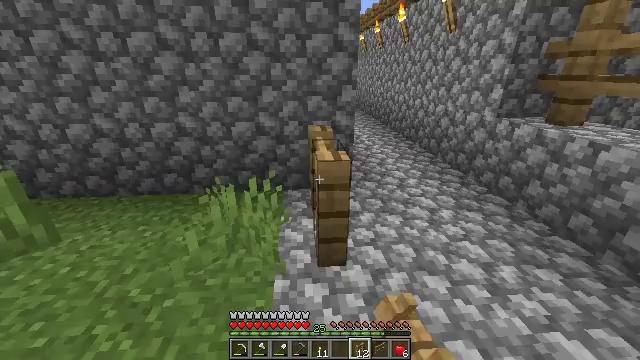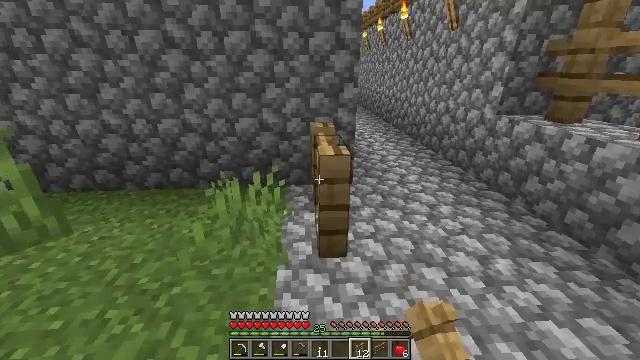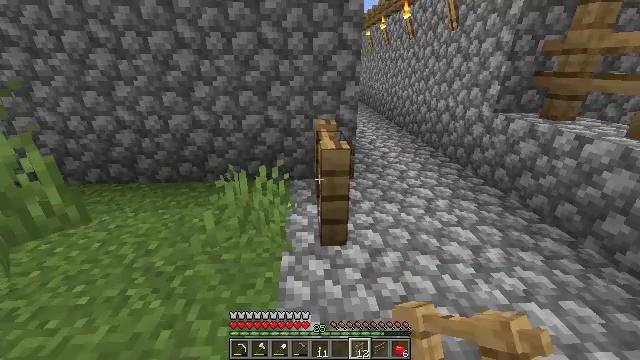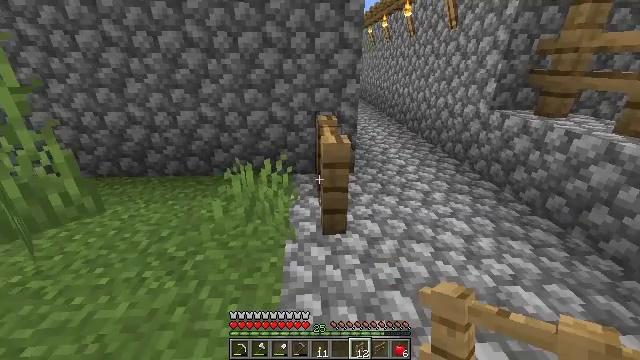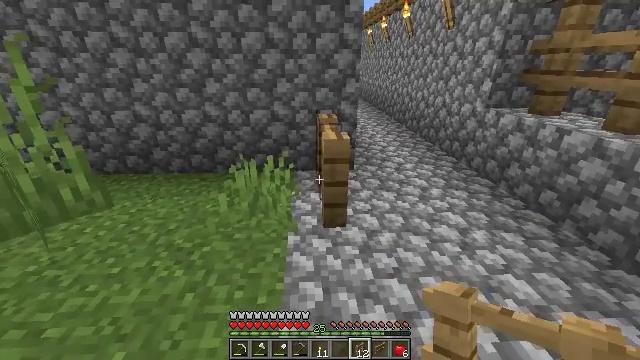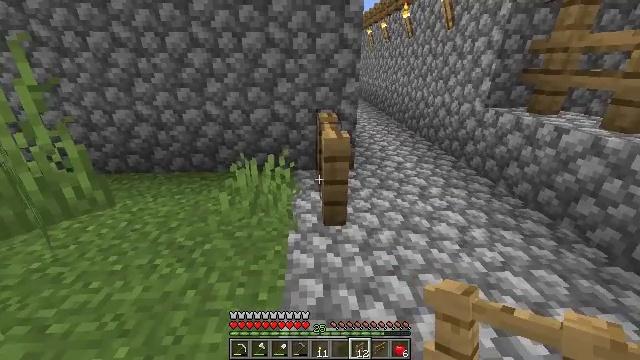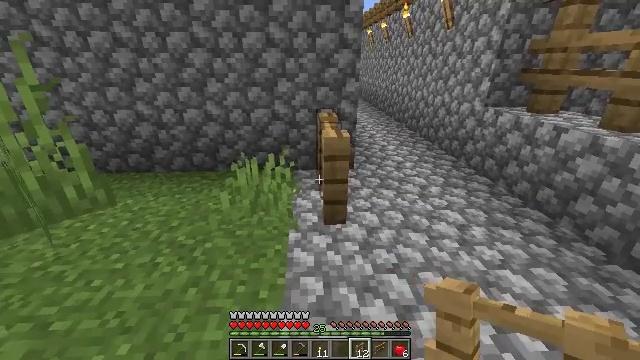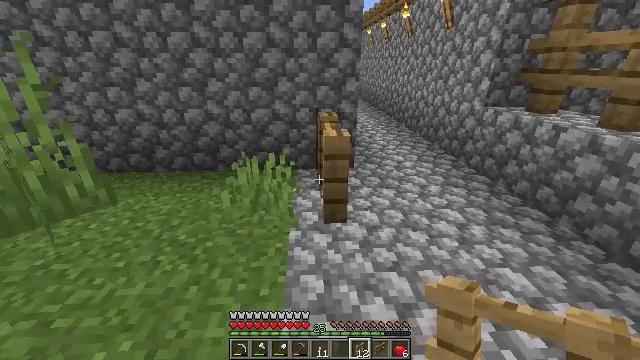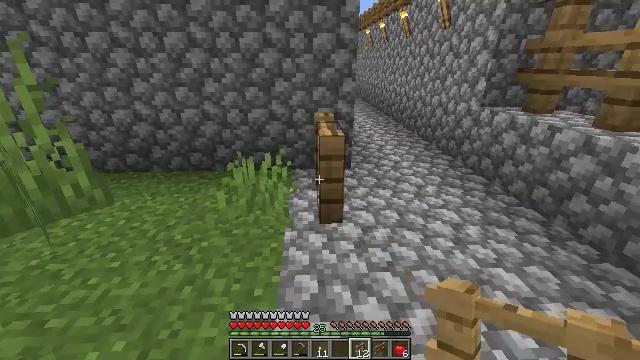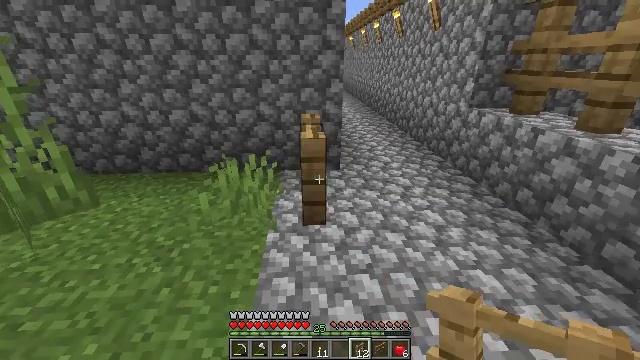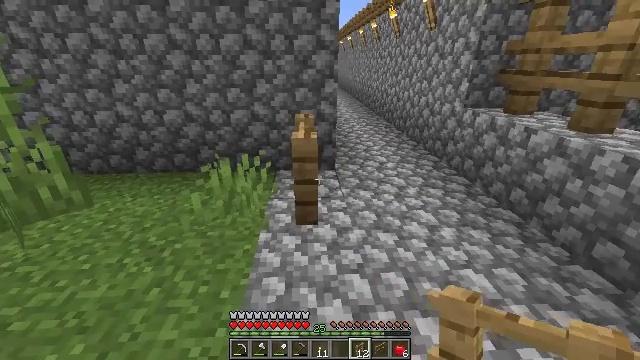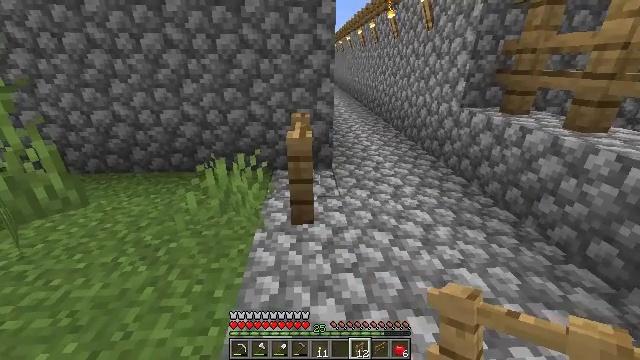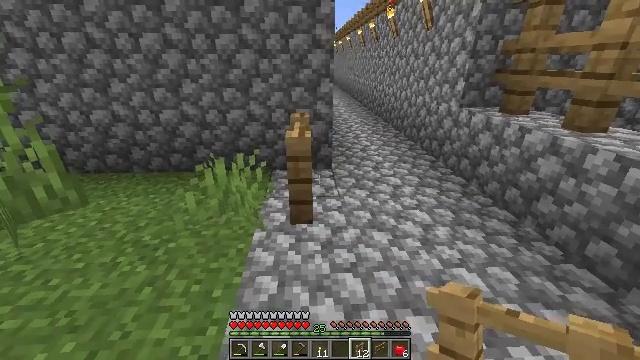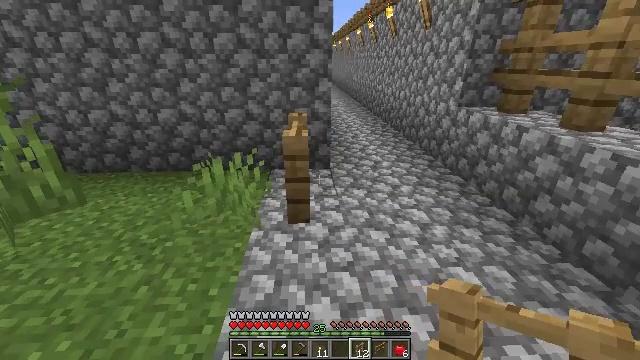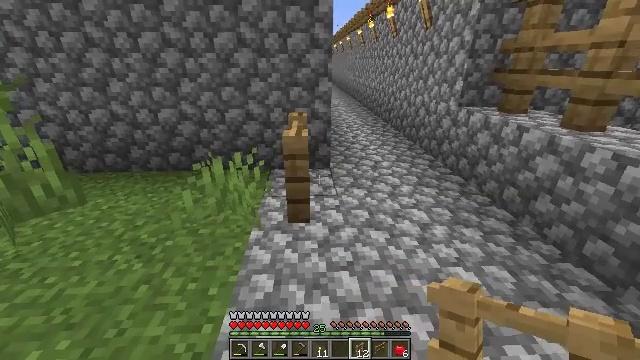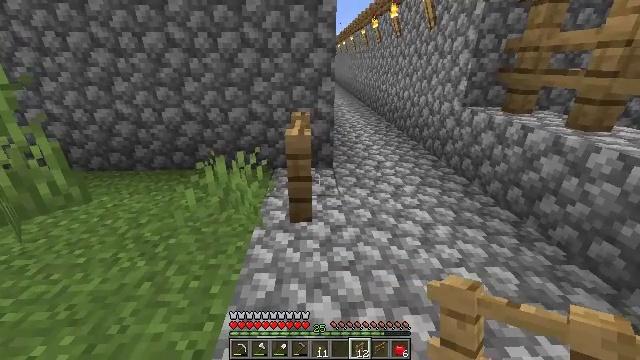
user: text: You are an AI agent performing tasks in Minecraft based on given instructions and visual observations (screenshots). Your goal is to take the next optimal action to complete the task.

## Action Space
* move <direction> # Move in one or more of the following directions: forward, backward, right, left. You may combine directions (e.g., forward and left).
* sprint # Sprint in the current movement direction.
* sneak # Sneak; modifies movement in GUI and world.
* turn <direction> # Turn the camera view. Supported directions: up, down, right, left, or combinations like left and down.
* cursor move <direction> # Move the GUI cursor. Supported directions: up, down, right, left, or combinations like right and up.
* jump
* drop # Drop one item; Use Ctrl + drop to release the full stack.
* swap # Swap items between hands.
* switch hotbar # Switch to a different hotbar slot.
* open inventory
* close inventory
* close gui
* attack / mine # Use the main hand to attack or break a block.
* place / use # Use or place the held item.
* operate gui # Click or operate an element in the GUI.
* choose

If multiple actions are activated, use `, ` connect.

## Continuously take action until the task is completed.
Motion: motion action
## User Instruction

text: Mine the oak fence from the structure.
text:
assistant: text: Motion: move back
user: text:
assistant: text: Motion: move back
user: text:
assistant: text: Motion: no_op
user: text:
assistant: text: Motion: no_op
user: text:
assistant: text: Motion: no_op
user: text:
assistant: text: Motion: no_op
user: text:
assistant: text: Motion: no_op
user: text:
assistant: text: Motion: move right
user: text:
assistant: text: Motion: move right
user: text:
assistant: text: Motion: no_op
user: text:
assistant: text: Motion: no_op
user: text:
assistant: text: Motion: no_op
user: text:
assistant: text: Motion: no_op
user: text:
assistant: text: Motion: no_op
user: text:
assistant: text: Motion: no_op
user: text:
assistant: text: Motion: no_op
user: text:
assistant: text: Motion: no_op
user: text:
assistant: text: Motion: no_op
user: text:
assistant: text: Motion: no_op
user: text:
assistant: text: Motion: no_op
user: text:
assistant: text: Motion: no_op
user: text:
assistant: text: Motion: no_op
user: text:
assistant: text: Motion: no_op
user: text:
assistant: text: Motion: no_op
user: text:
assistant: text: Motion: no_op
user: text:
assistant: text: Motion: no_op
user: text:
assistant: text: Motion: turn left
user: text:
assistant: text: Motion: no_op
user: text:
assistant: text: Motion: no_op
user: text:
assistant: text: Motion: no_op